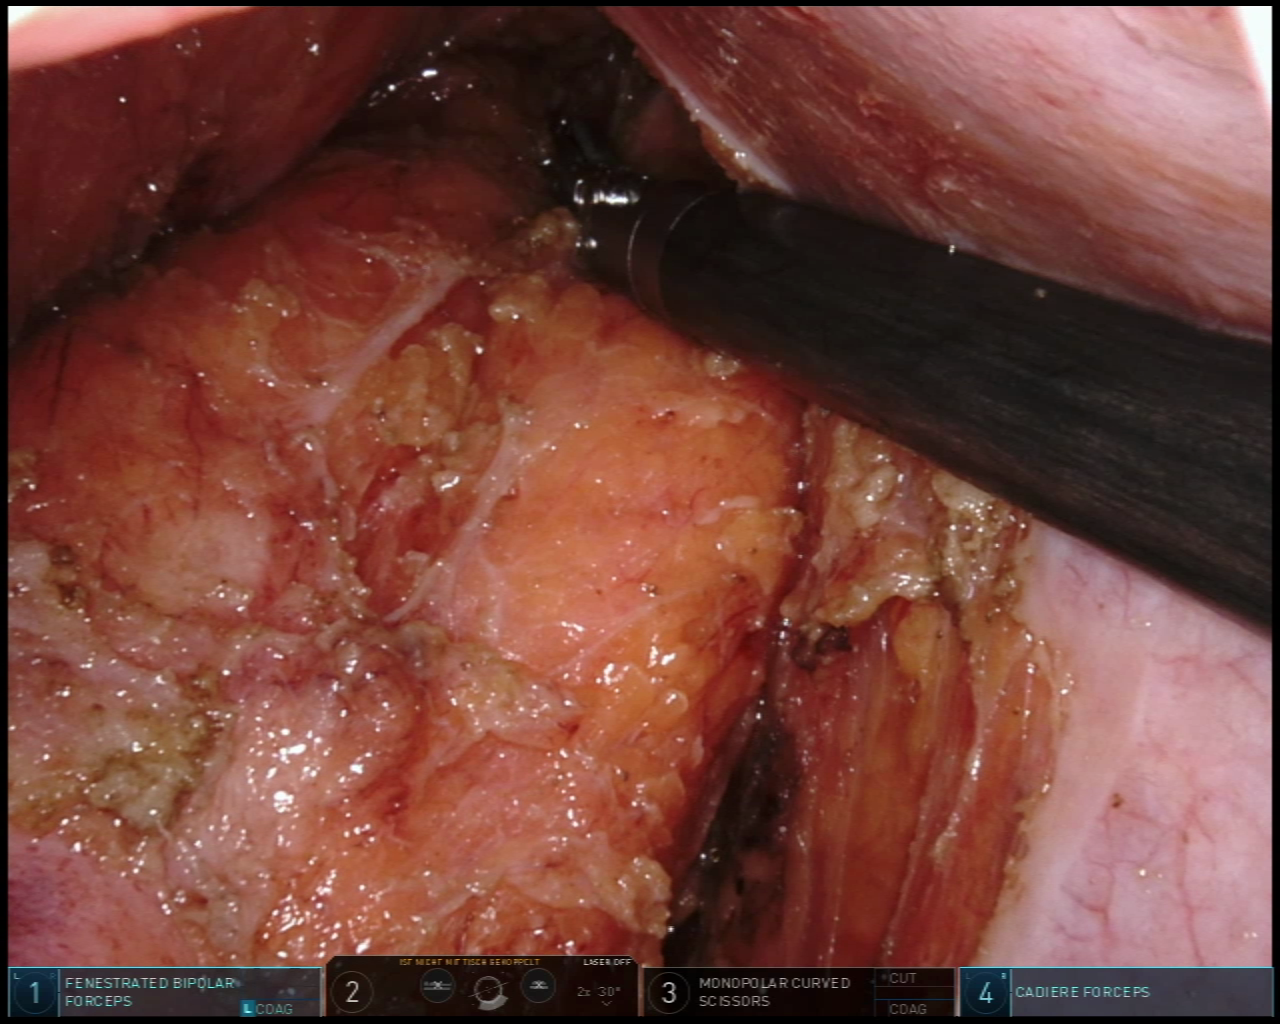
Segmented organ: vesicular_glands
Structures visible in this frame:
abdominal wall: no
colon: no
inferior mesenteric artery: no
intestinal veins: no
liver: no
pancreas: no
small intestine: no
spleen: no
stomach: no
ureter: no
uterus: no
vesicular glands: yes